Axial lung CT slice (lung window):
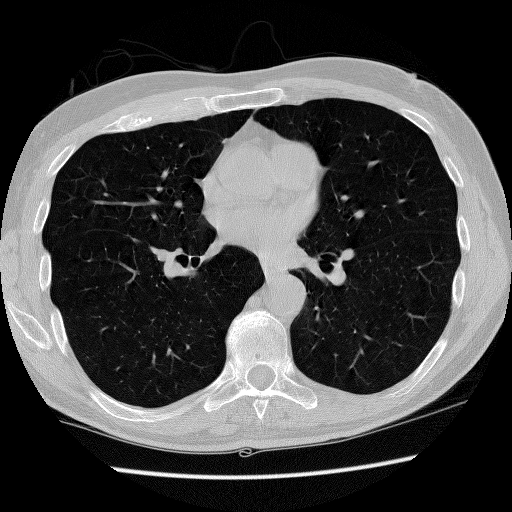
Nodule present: no